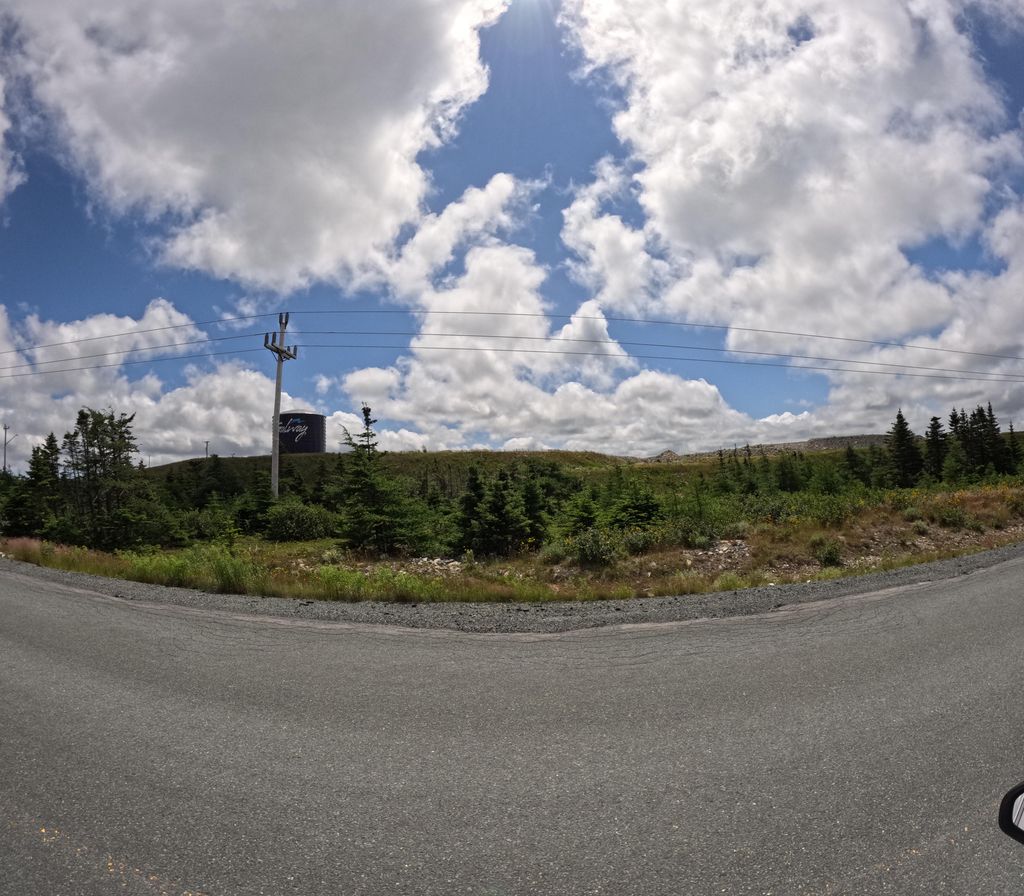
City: st_johns